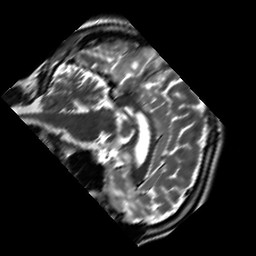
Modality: T2w
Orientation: sagittal
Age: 30
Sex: male
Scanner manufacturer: siemens
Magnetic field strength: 3 T
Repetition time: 7 s
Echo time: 0.09 s